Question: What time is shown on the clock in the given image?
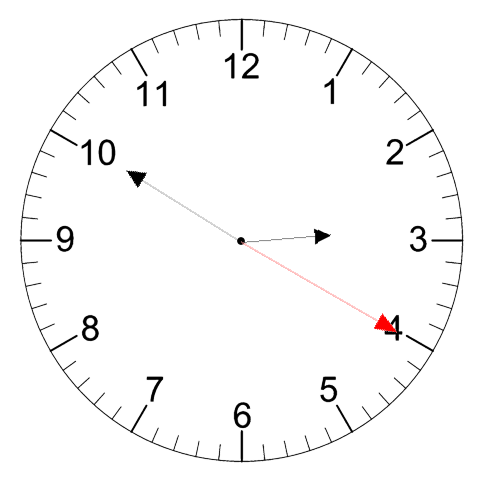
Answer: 02:50:20